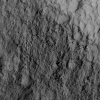
Atmospheric dust classification: not_dusty